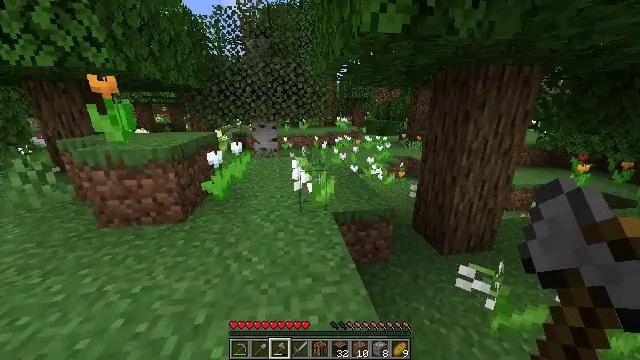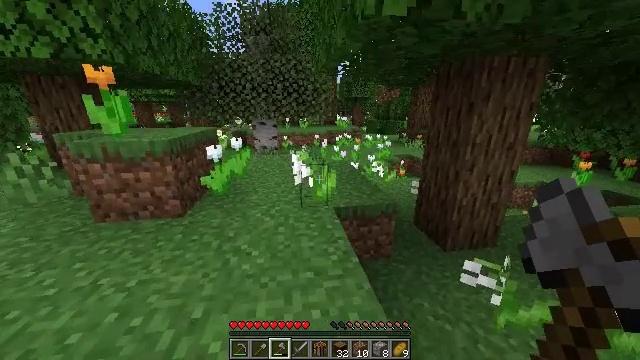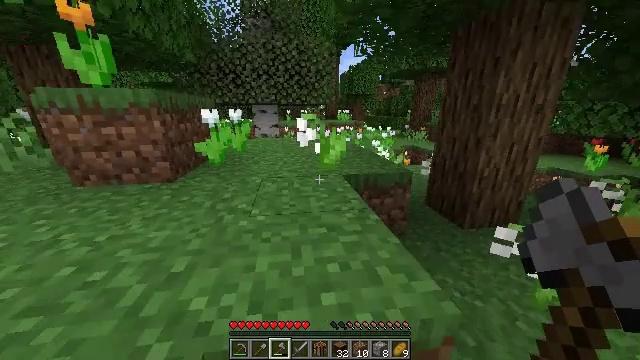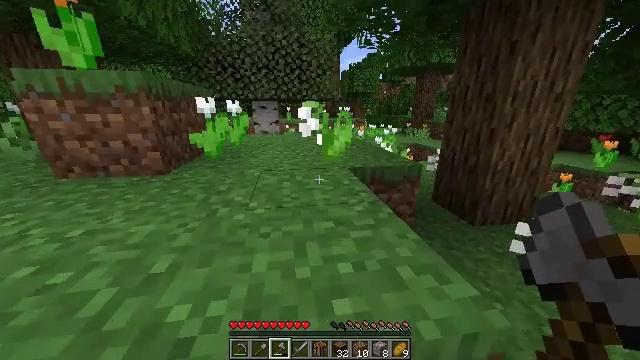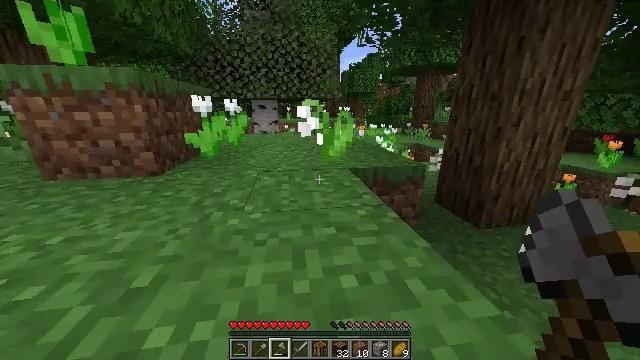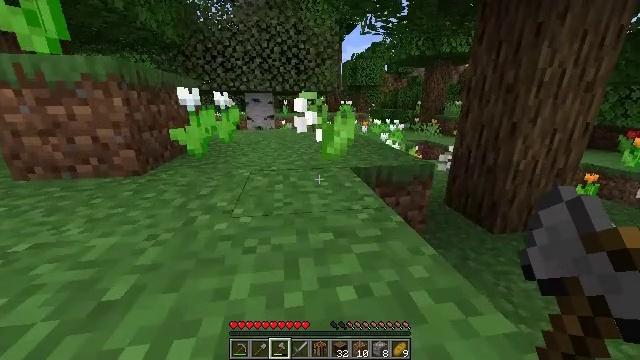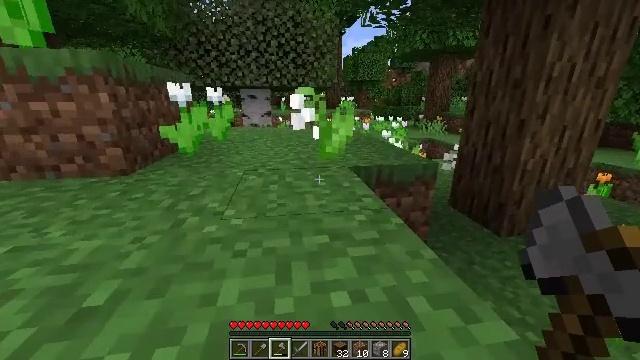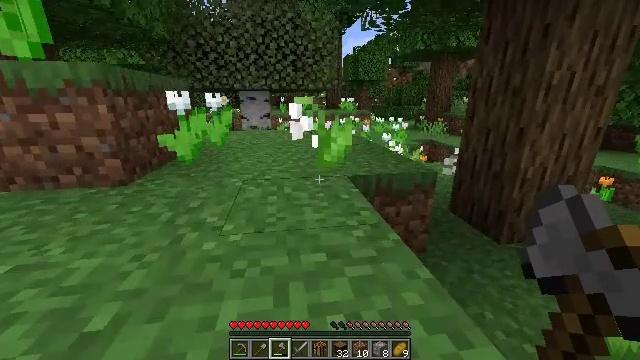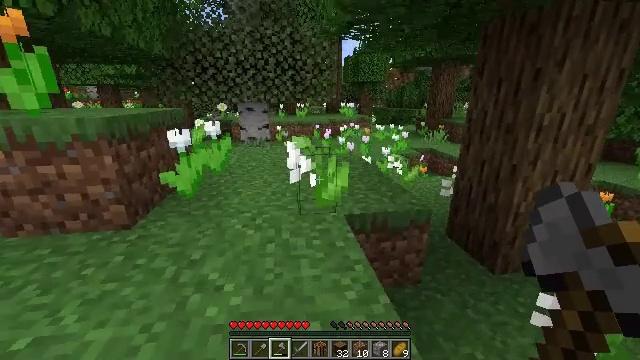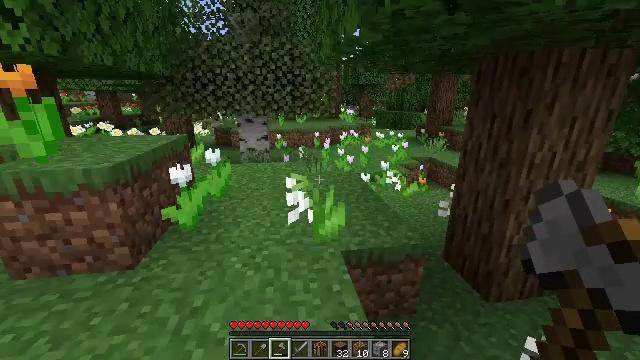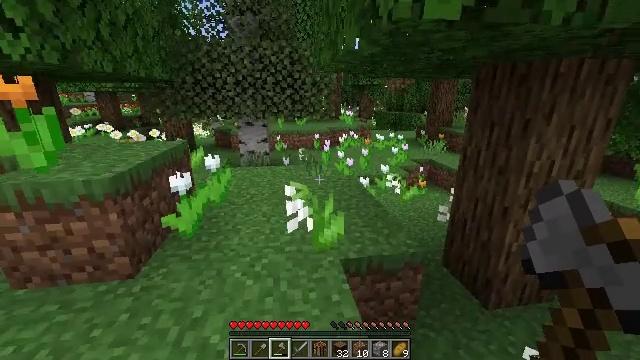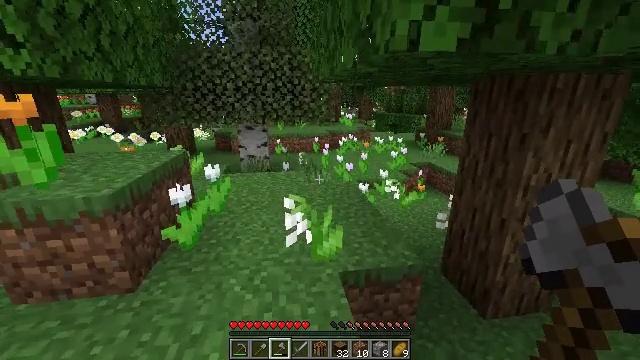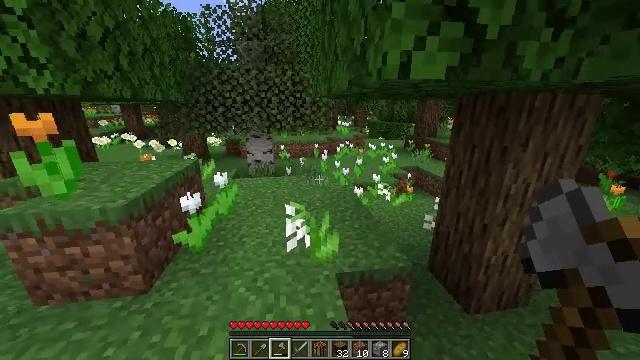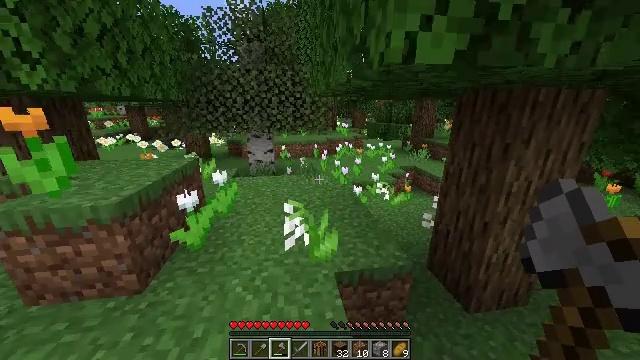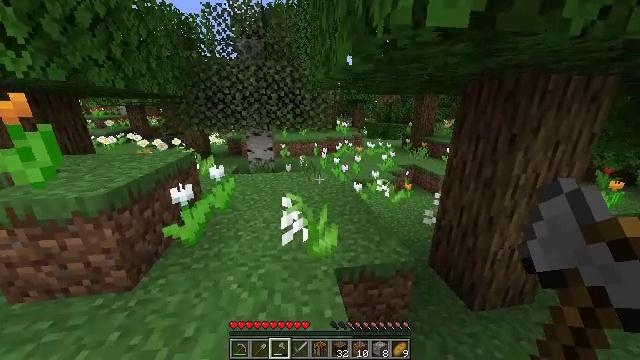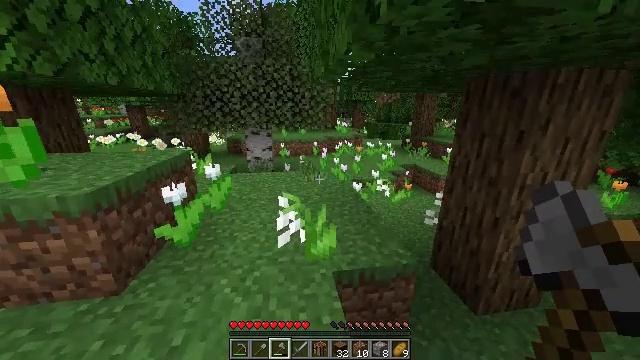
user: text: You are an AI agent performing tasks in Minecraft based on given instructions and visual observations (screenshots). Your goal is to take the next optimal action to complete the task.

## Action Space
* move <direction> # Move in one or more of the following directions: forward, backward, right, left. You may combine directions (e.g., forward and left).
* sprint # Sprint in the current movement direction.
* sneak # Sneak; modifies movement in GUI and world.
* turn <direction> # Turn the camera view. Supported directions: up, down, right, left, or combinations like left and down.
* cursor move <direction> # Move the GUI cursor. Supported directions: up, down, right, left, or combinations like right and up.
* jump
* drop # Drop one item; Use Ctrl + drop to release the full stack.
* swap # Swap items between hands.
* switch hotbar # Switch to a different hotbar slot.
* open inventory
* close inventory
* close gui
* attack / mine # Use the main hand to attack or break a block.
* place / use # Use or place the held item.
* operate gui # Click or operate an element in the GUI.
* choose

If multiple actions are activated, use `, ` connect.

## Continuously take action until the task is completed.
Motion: motion action
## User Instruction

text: Gather the bright orange tulip.
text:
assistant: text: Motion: move forward and move left, sprint
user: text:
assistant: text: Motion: move forward and move left, sprint
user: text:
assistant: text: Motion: move forward, sprint
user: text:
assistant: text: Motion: move forward, sprint
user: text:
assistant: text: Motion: move forward, sprint
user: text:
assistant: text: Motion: move forward, sprint
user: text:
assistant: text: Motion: move forward, sprint, jump
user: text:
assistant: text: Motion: move forward, sprint, jump
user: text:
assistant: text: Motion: move forward, sprint, jump
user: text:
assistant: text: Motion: move forward, sprint, jump
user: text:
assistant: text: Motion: move forward, sprint, jump
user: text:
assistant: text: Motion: move forward, sprint
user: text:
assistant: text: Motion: move forward, sprint
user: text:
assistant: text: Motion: move forward, sprint
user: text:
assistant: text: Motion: move forward, sprint
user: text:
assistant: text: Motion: move forward, sprint
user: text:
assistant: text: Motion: move forward, sprint
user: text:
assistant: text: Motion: move forward, sprint
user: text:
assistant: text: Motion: move forward, sprint
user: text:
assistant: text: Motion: move forward, sprint
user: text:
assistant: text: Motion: move forward, sprint
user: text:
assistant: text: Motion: move forward, sprint
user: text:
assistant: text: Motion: move forward, sprint
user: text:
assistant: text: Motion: move forward, sprint
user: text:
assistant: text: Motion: move forward, sprint
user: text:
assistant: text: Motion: move forward, sprint
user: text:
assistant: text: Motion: move forward, sprint
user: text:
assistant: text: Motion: move forward, sprint, turn right and down
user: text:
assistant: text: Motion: move forward and move right, sprint, turn right
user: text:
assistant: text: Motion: move forward and move right, sprint